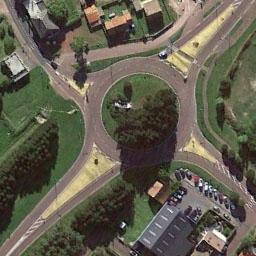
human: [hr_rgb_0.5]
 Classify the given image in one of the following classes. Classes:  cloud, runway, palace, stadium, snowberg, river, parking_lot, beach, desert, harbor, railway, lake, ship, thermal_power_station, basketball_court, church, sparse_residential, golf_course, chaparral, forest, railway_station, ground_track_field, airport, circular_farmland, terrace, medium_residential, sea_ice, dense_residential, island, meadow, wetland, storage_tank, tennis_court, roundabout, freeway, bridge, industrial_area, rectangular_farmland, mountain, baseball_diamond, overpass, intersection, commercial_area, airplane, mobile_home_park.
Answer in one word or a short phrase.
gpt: roundabout